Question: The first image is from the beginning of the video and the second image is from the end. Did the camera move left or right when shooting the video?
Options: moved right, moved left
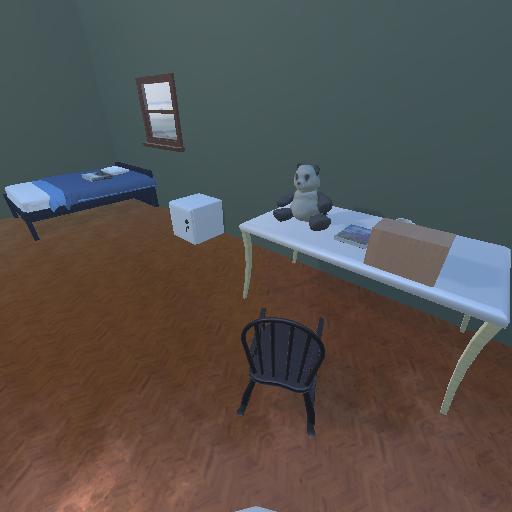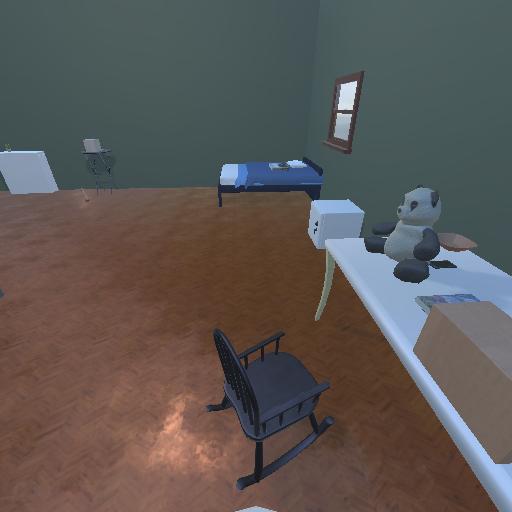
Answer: moved right